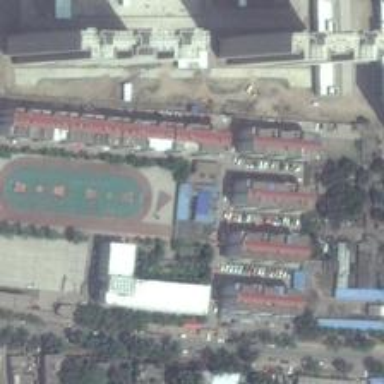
The playground here serves for residents nearby .